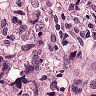
Metastatic tissue present: yes